Brain MRI, t2w sequence, axial 2D slice.
Patient: age 43, sex M, weight 95 kg, height 1.95 m
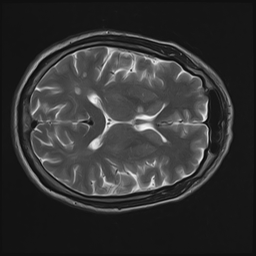